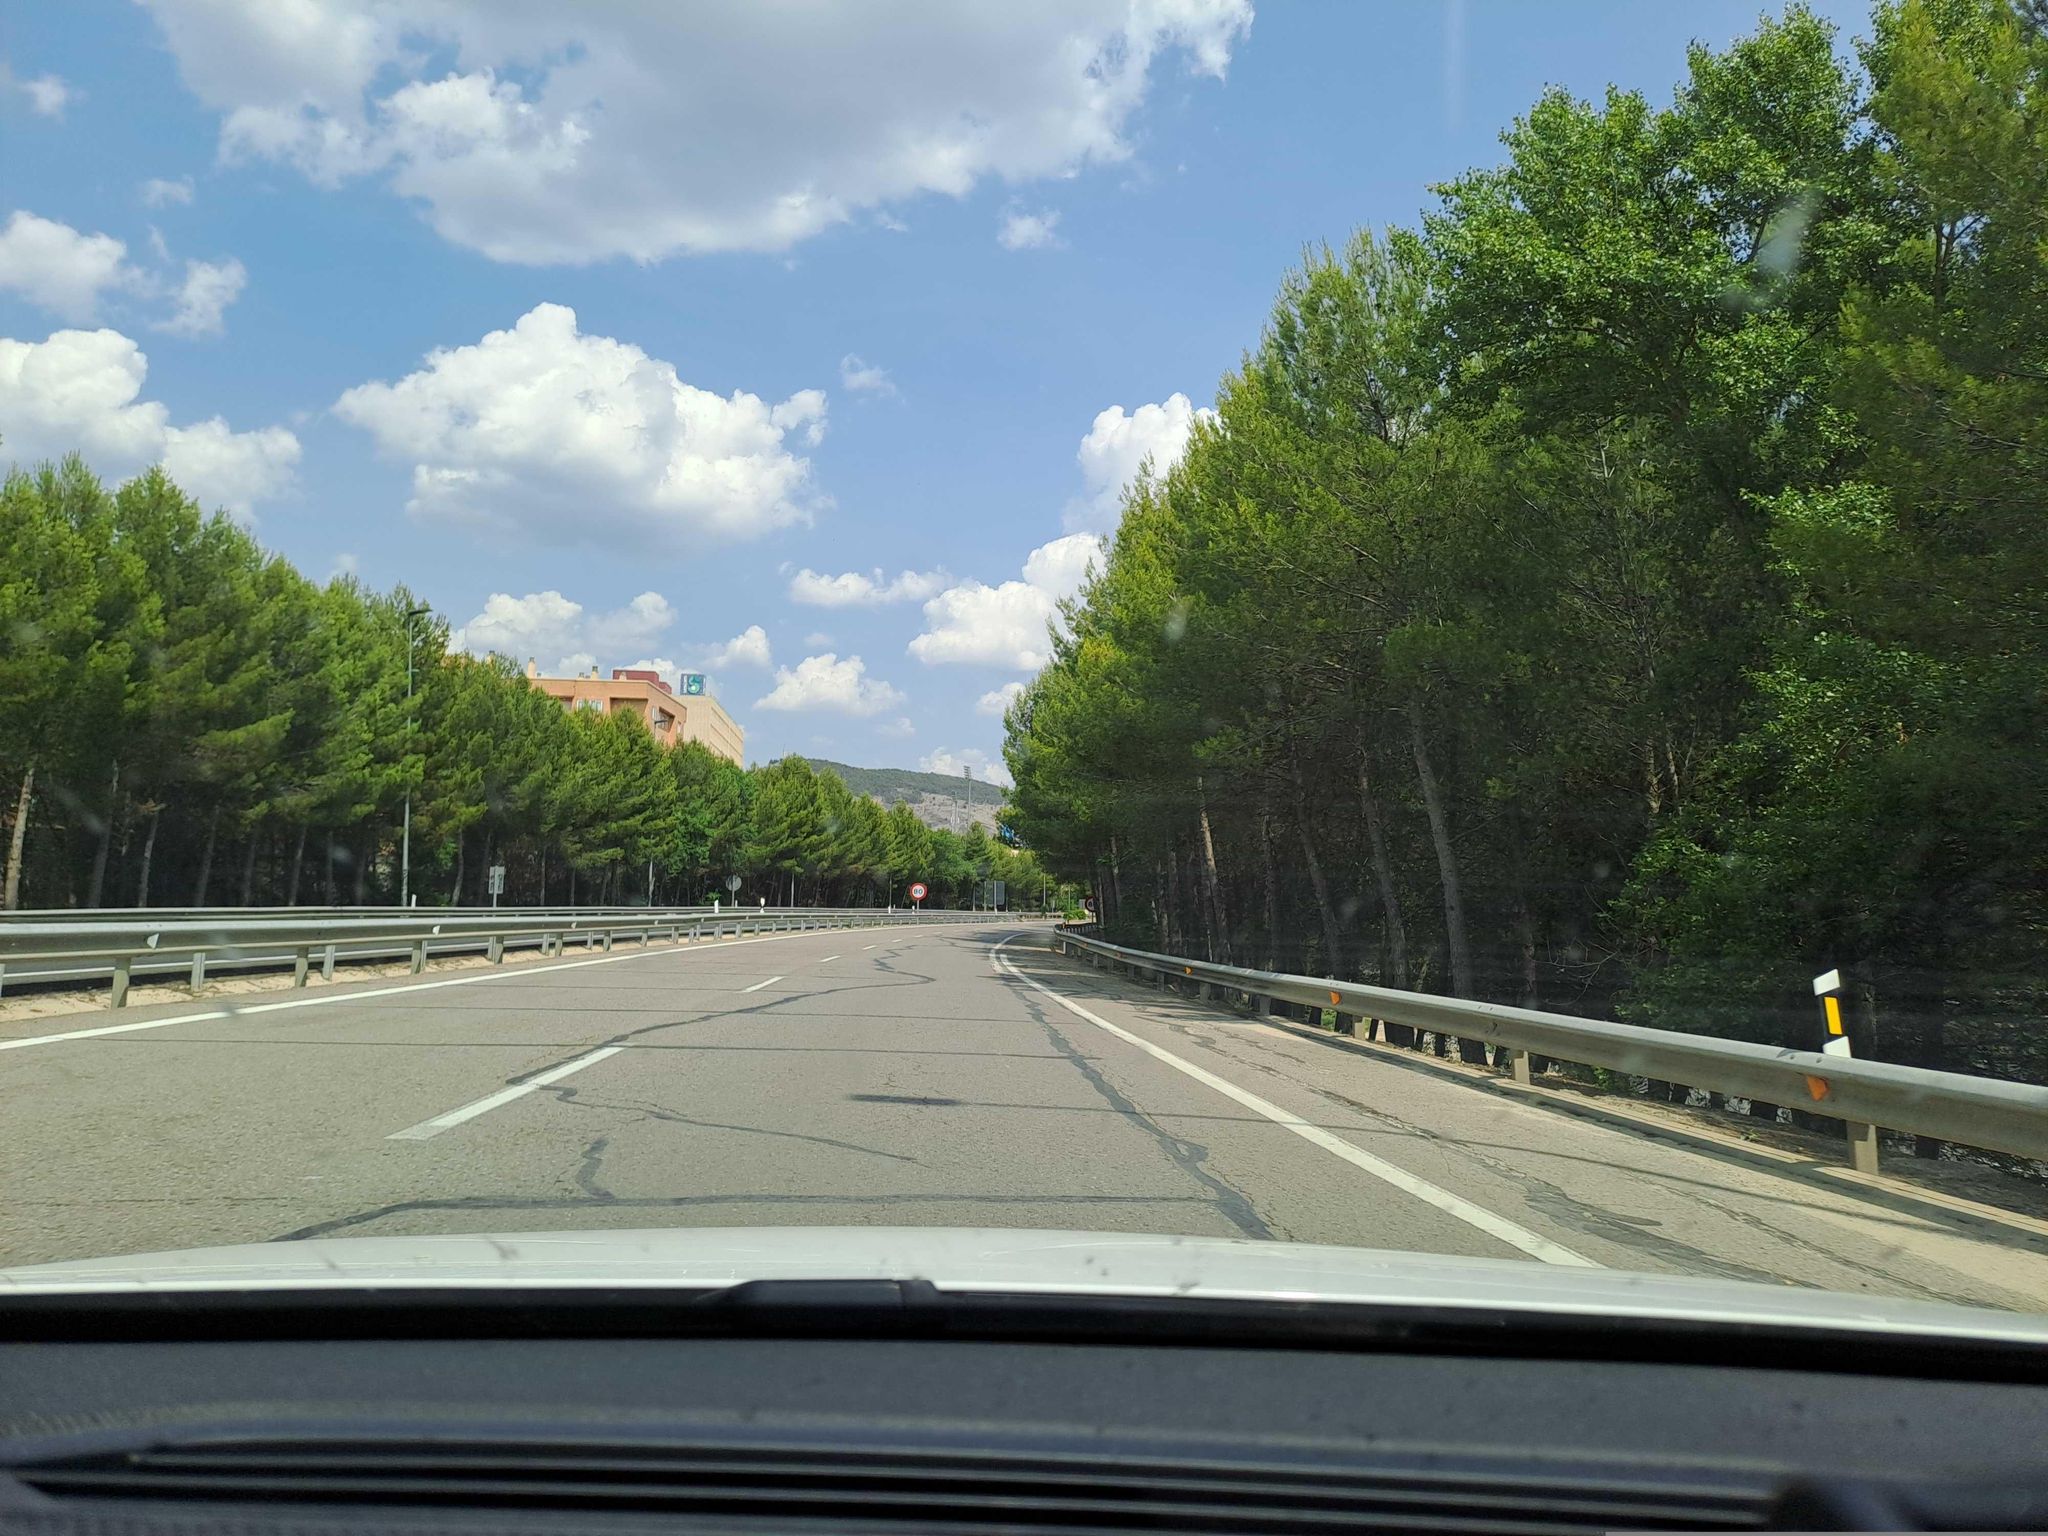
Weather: cloudy
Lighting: day
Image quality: good
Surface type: driving surface
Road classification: primary, motorway
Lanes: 2.0
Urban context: dense urban cluster
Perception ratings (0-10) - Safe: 2.61, Lively: 3.05, Beautiful: 4.31, Boring: 5.06, Depressing: 4.22, Wealthy: 2.4